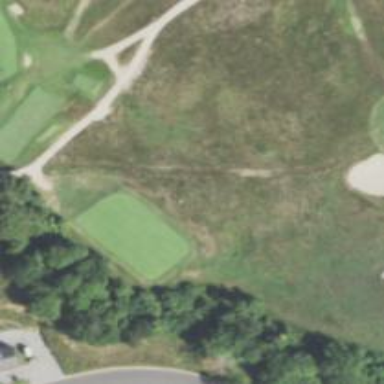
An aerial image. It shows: Area of rough grass used for golf.